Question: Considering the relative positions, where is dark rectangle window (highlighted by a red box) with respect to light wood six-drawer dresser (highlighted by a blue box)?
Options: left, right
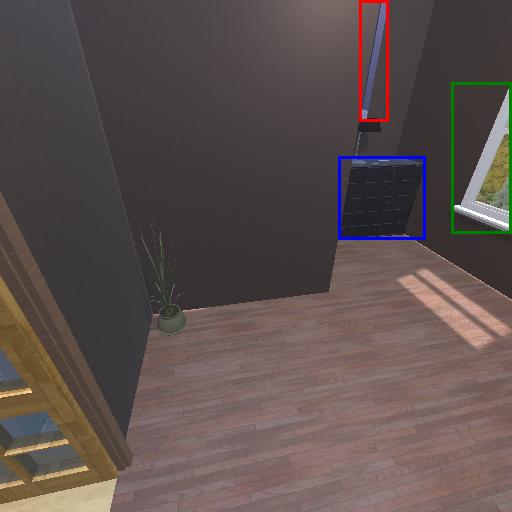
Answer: left